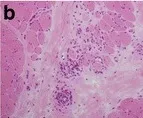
B; HE staining highlights mononuclear infiltration around a blood vessel and infiltrating the endomysium.
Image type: pathology (h&e)